Field crop: maize
Growth stage: 1
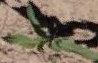
Species: maize